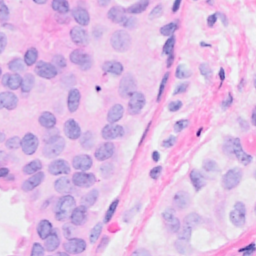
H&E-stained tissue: Breast